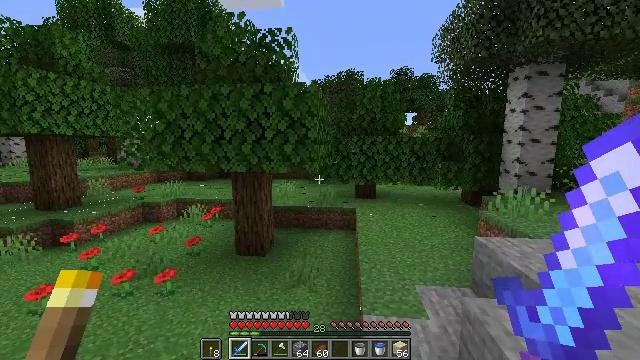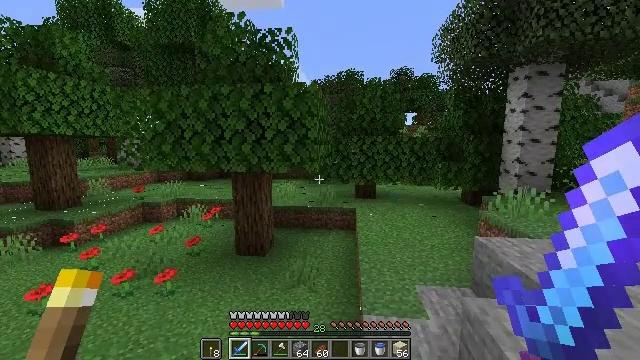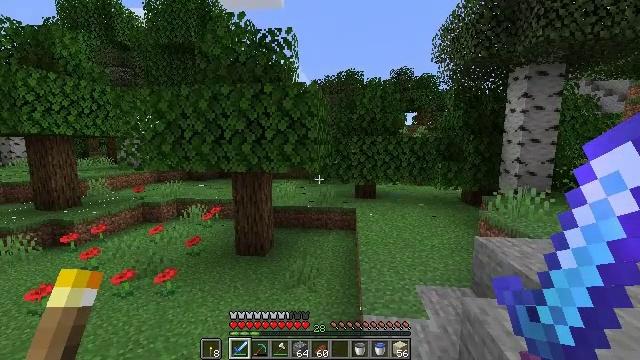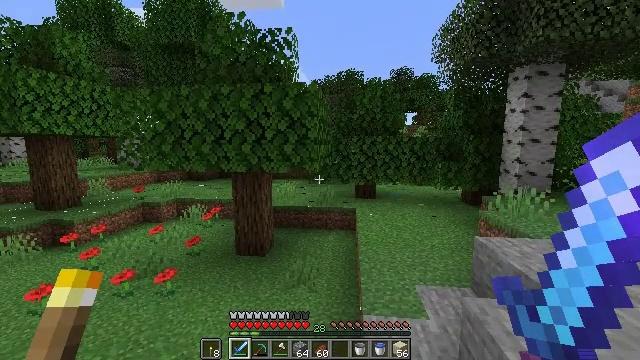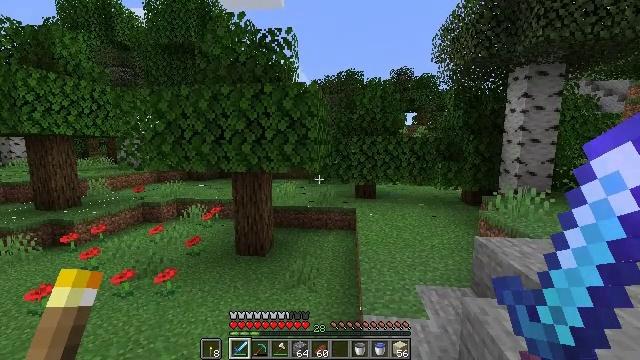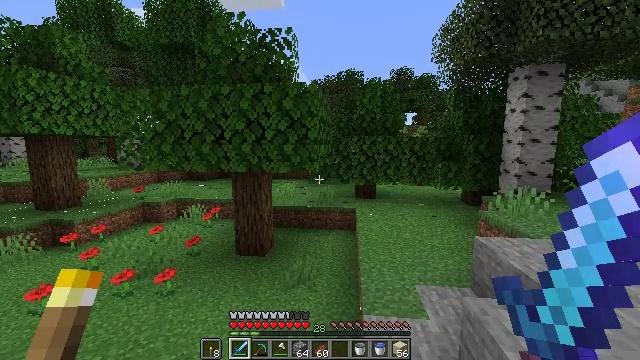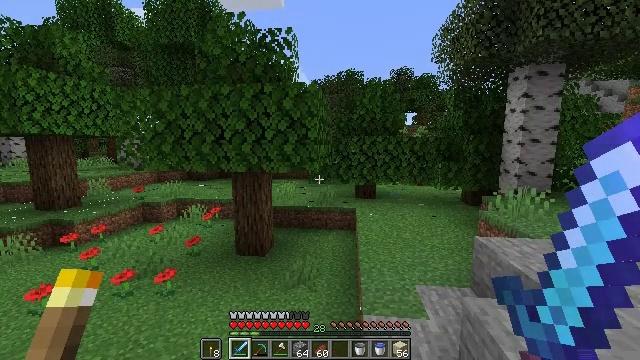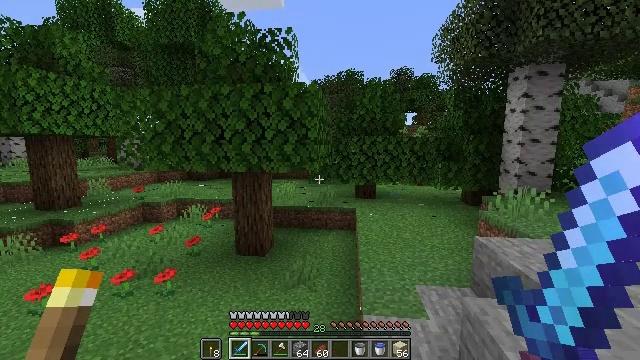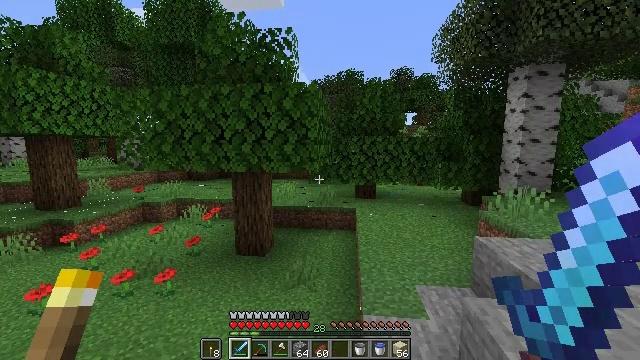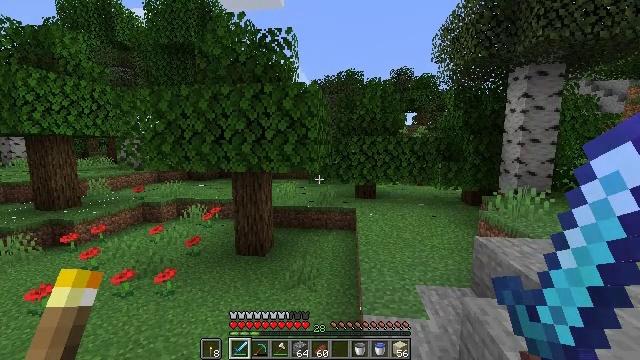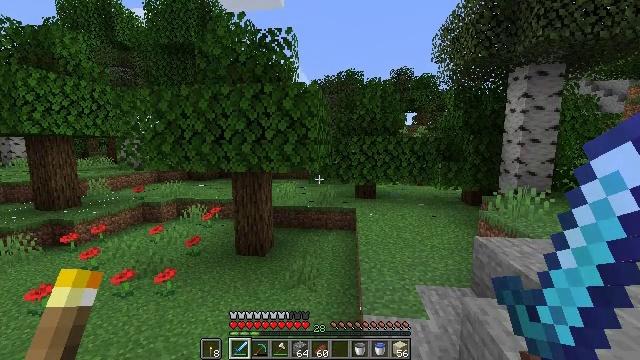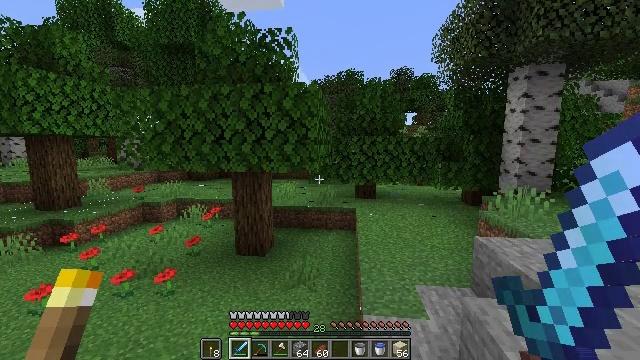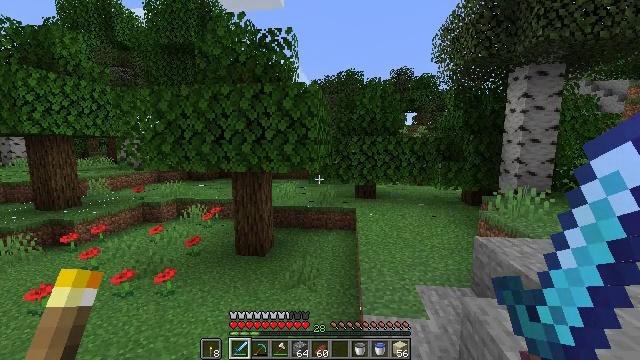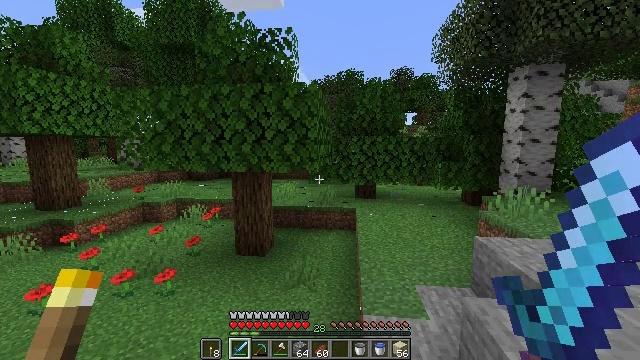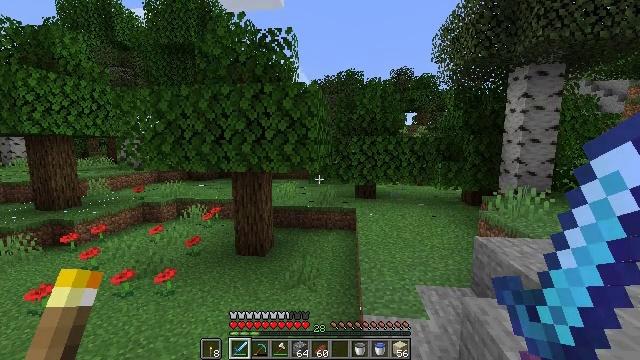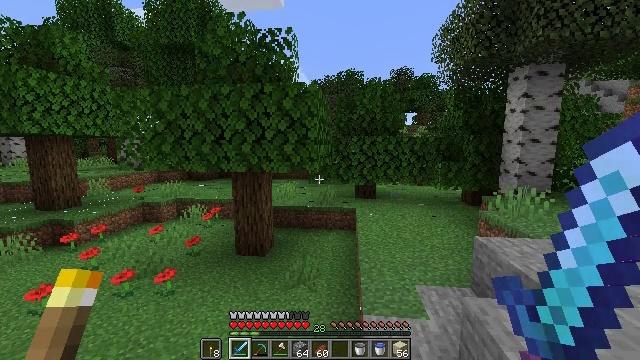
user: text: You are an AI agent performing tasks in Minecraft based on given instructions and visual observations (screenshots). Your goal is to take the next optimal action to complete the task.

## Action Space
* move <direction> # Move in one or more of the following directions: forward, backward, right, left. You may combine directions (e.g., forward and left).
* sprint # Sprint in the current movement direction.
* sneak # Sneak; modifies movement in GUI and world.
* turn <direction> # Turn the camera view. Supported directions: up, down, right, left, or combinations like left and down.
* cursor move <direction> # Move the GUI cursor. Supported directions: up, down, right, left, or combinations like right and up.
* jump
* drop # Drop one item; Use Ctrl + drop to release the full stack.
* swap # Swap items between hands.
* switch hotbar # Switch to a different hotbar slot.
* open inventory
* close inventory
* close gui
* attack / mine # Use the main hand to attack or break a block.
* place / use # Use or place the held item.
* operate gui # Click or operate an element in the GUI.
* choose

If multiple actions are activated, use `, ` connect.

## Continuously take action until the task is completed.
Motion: motion action
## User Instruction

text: Mine the sugar cane near rivers.
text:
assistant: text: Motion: no_op
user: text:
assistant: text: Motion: no_op
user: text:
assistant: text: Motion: no_op
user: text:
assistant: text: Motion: no_op
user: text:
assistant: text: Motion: no_op
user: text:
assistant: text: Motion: no_op
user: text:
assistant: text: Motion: no_op
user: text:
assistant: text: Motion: no_op
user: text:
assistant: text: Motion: no_op
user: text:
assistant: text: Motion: no_op
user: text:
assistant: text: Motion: no_op
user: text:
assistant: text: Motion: no_op
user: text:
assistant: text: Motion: no_op
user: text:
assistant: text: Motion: no_op
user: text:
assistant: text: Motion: no_op
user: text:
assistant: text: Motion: no_op
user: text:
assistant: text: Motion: no_op
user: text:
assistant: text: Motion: no_op
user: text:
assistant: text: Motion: no_op
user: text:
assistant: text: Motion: no_op
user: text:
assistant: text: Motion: no_op
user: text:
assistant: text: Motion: no_op
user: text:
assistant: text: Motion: no_op
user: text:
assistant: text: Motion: no_op
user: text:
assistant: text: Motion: no_op
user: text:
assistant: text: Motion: no_op
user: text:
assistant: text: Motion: no_op
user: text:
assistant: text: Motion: no_op
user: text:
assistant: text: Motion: no_op
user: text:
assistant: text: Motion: no_op